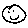
Label: smiley face